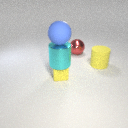
large cyan metal cylinder below large blue rubber sphere